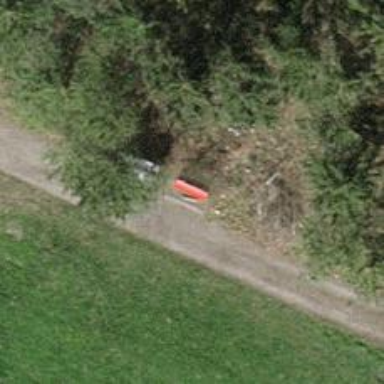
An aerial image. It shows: Red bench.